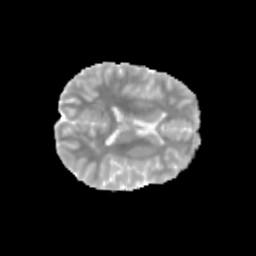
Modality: MD
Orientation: axial
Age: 10
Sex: female
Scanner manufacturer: siemens
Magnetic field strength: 3 T
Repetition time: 3.8 s
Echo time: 0.07 s